Field crop: tomato
Growth stage: 2
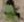
Species: solanum